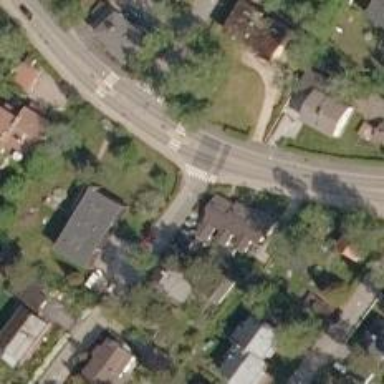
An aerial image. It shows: Road with "give way" sign.